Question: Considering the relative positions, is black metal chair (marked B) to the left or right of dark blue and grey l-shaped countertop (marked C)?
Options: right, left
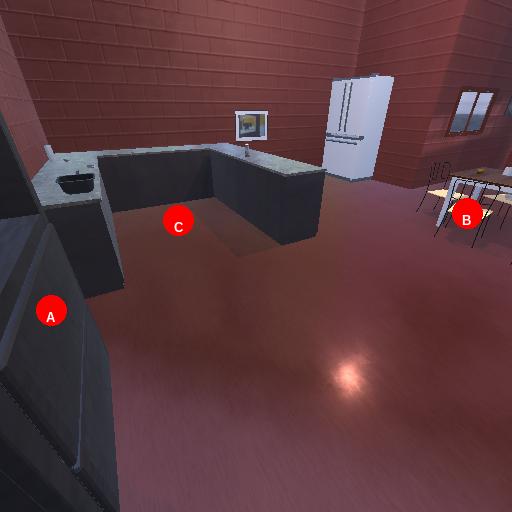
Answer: right